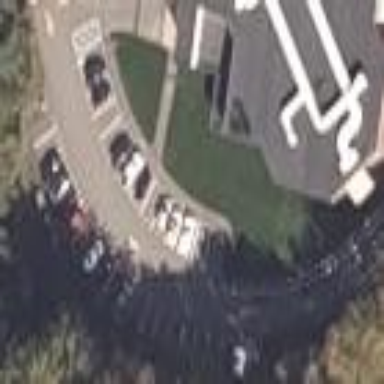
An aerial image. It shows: Asphalt street-side parking area.